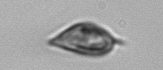
Label: Prorocentrum_triestinum